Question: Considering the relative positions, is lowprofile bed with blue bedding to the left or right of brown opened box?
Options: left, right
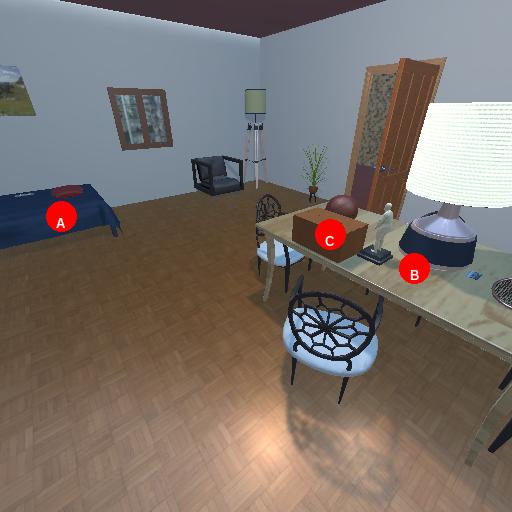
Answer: left